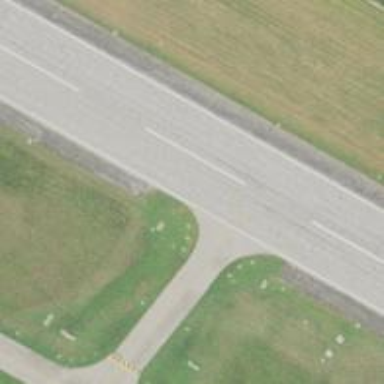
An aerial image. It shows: Image of taxiway at airport.